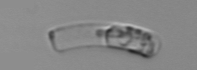
Label: Guinardia_striata